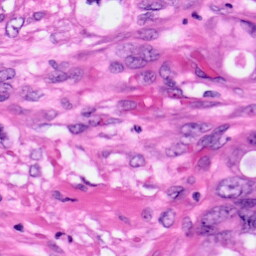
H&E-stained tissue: Pancreatic